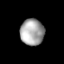
Tissue: lung
Cell type: T cells
Senescence score: 0.5714
Nuclear area (px): 616
Mean DAPI intensity: 165.508